Question: I am seeing a drastic difference in latency between development and production when connecting to a CloudSQL backend, much more so than I would expect.
I ran a test where:
1. I fetched 125, 250, 500, 1000 and 2000 rows (row size approximately 30bytes)
2. I fetched each row size 20 times, to get a good sampling of the time
The test was run in three environments:
1. Hosted appengine
2. Development mode locally, but connecting to CloudSQL via static IP
3. Development mode locally and connecting to a local VM running MySQL
Here you can see the results:

Now I would expect some speed fluctuations on the order of 50ms-200ms but 3-4 seems a bit high.
I'm new to appengine, so any newb mistakes that might be causing this? Or other suggestions? I ran a profiler on my code in appengine and there is a call to _apiProxy.Event "wait" that eats up at least 500ms, but didn't go up more than 750ms, other than that, there was any long running calls. A number of shorter running calls that eventually add up of course, but it's not like I have a loop that needs to be tuned or anything.
Thanks in advance!
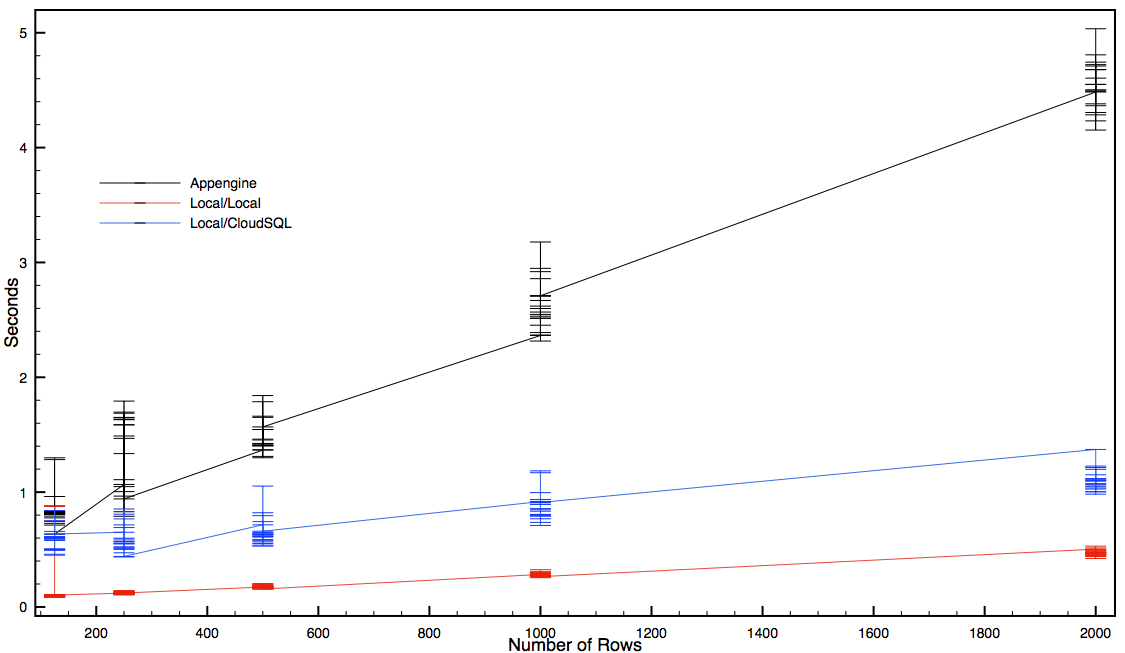
Answer: First off, check the connectivity path you are using: are you <URL>? Cloud SQL used to have a connectivity path which is slower and is now deprecated, but still functioning, so you could be accessing via that.
Second, is the App Engine app and Cloud SQL instance in the same location? Check that the "Preferred Location" in your Cloud SQL settings are set to follow the app engine app you are connecting to.
As a last possibility, which seems unlikely given that you have data connecting locally, make sure you are reusing database connections, making new ones can be expensive. If there was some reason why your app is reusing connections locally but making new ones on the App Engine side, that could create this behavior. But like I said, this one seems unlikely.